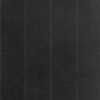
Label: dusty